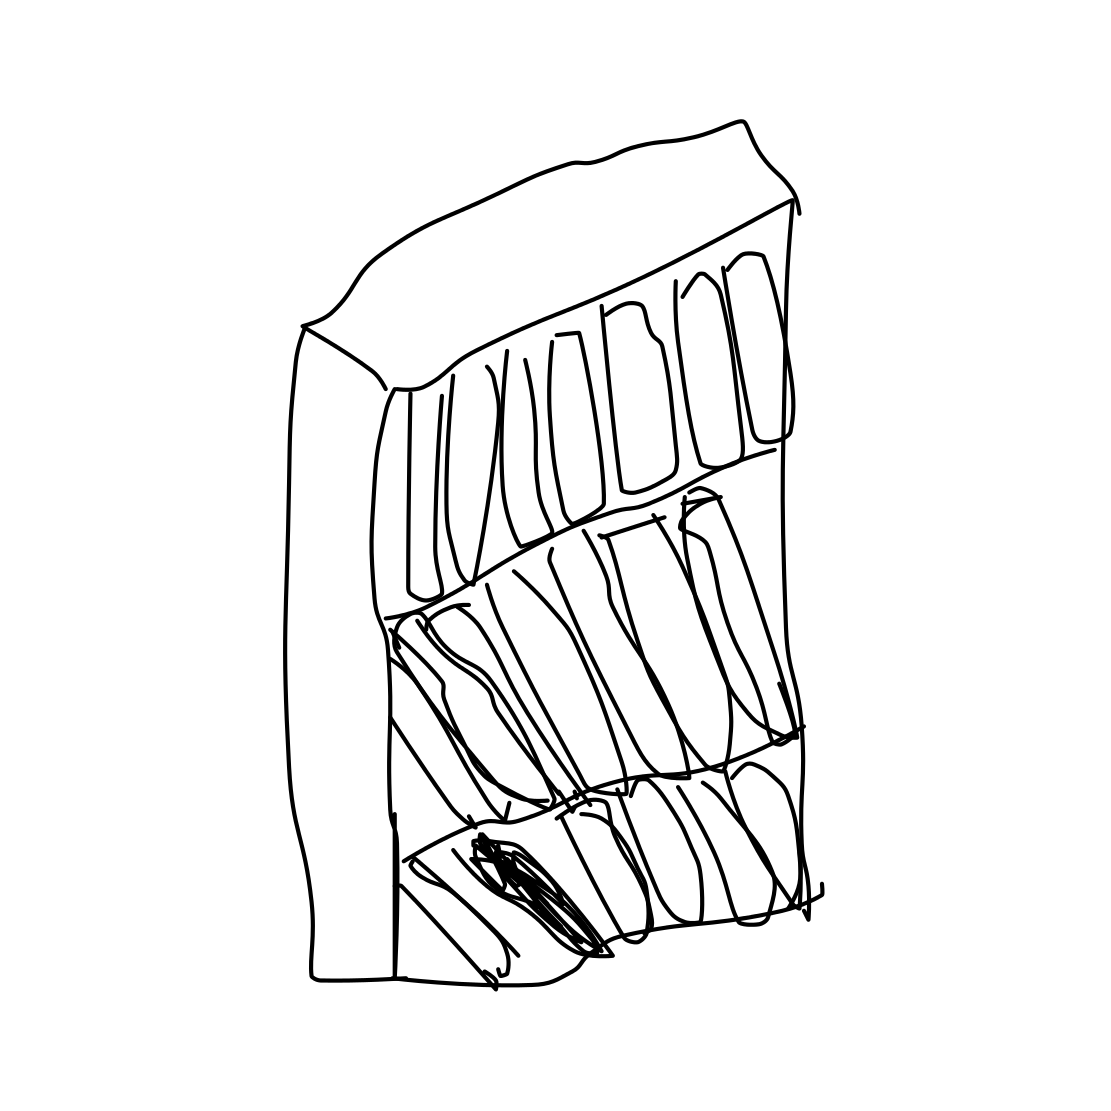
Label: bookshelf